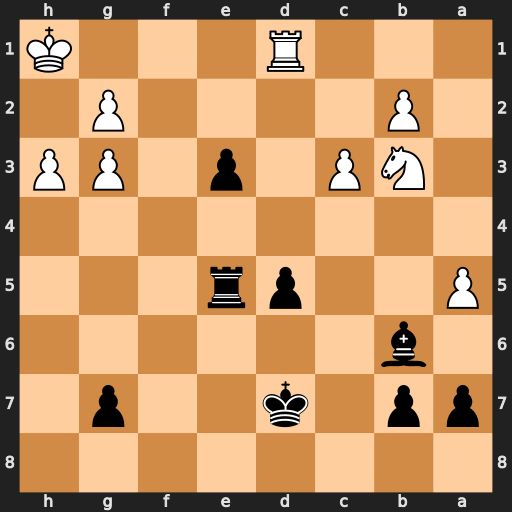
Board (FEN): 8/pp1k2p1/1b6/P2pr3/8/1NP1p1PP/1P4P1/3R3K
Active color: b
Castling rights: -
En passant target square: -
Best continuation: e2 Re1 Bf2 Rxe2 Rxe2